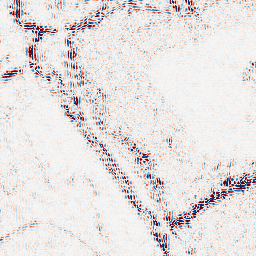
Category: wavelet
Decomposition family: wavelet_dwt
Decomposition parameters: wavelet: db4
level: 2
Upsampling method: cubic_mitchell
Upsampling parameters: scale: 2
Upsampling scale: 2